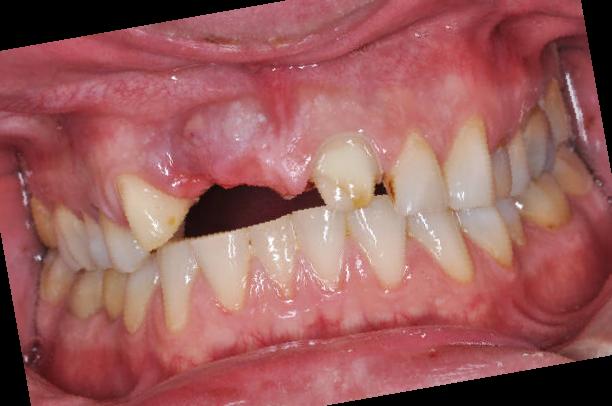
Condition: Gingivitis